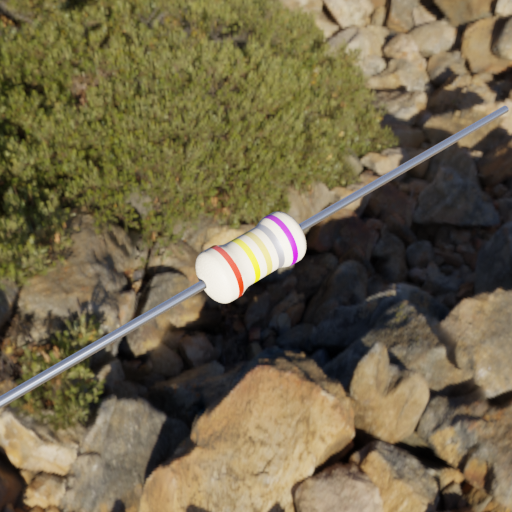
Resistor colour bands (in order): red, yellow, gold, silver, violet